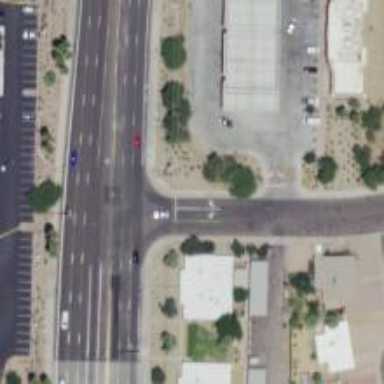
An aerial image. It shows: Solid stop line on the road.